Question: I'm using react-navigation's DrawerNavigator in my app. I would like to detect when a user drags open the side menu so that i can perform a certain action, e.g dismiss an opened Keyboard.
How can i do this? i can't seem to find a solution in the docs. Thank you.
## Here is my code
'''
import React from 'react';
import { Dimensions } from 'react-native';
import { Icon } from 'react-native-elements';
import { DrawerNavigator, StackNavigator, addNavigationHelpers } from 'react-navigation';
//redux related imports
import { createStore, combineReducers } from 'redux';
import { Provider, connect } from 'react-redux';
import Attendance from './containers/pages/Attendance';
import Fees from './containers/pages/Fees';
import Exams from './containers/pages/Exams';
import InitializeUser from './containers/pages/InitializeUser';
import Landing from './Landing';
import Login from './containers/pages/Login';
import Search from './containers/pages/Search';
import Staff from './containers/pages/Staff';
import Stats from './containers/pages/Stats';
import Students from './containers/pages/Students';
import Verification from './containers/pages/verify';
import ProfileDetail from './components/pages/ProfileDetail';
import FeesDetail from './containers/pages/FeesDetails';
import MainReport from './containers/pages/Reports/Main_Report';
import AcademicDetails from './containers/pages/Reports/Student_Academic_Details';
import { Constants } from './config';
import ResultsLanding from './containers/pages/Reports/ResultsLanding';
import { CustomDrawerContentComponent } from '../src/components/base/SideMenu';
const screenWidth = Dimensions.get('window').width;
const MainPages = DrawerNavigator({
StudentsPage: {
path: '/Students',
screen: Students
},
SearchPage: {
path: '/Seacrh',
screen: Search
},
Staff: {
path: '/Staff',
screen: Staff
},
Fees: {
path: '/Fees',
screen: Fees
},
Stats: {
path: '/Stats',
screen: Stats
},
Results: {
screen: ResultsLanding,
navigationOptions: {
tintColor: 'red',
flex: 1,
drawerIcon: ({ tintColor }) => (
<Icon
name="content-paste"
color={tintColor}
/>
)
}
},
Attendance:
{
path: '/Attendance',
screen: Attendance
},
},
{
initialRouteName: 'StudentsPage',
contentOptions: {
activeTintColor: Constants.ui.THEME,
activeBackgroundColor: 'rgba(0,0,0,0.1)',
inactiveTintColor: 'rgba(0,0,0,0.6)',
labelStyle: {
fontSize: 12,
marginLeft: 10,
},
},
drawerWidth: screenWidth > 320 ? 300 : 250,
contentComponent: CustomDrawerContentComponent
});
export const Navigator = StackNavigator({
LandingPage: {
screen: Landing,
navigationOptions: {
header: null
}
},
LoginPage: {
screen: Login,
navigationOptions: {
header: null
},
},
ProfileDetailPage: {
screen: ProfileDetail,
headerMode: 'screen',
navigationOptions: {
header: null
}
},
FeesDetailPage:
{
screen: FeesDetail,
navigationOptions: {
header: null
},
},
VerifyPage: {
screen: Verification,
navigationOptions: {
header: null
},
},
InitUserPage: {
screen: InitializeUser,
navigationOptions: {
header: null
},
},
MainPages: {
screen: MainPages,
navigationOptions: {
header: null
}
},
MainReportPage: {
screen: MainReport,
navigationOptions: {
header: null
}
},
ExamsMainPage: {
screen: Exams,
navigationOptions: {
header: null
}
},
AcademicDetailsPage: {
screen: AcademicDetails,
navigationOptions: {
header: null
}
},
});
const initialState = MainPages.router.getStateForAction(
MainPages.router.getActionForPathAndParams('StudentsPage'));
const navReducer = (state = initialState, action) => {
const nextState = MainPages.router.getStateForAction(action, state);
return nextState || state;
};
const appReducer = combineReducers({
nav: navReducer
});
class App extends React.Component {
componentWillReceiveProps(nextProps) {
console.warn('nextProps: ', JSON.stringify(nextProps, null, 4));
}
render() {
return (
<MainPages
navigation={addNavigationHelpers({
dispatch: this.props.dispatch,
state: this.props.nav,
})} />
);
}
}
const mapStateToProps = (state) => ({
nav: state.nav
});
const AppWithNavigationState = connect(mapStateToProps)(App);
const store = createStore(appReducer);
class Root extends React.Component {
render() {
return (
<Provider store={store}>
<AppWithNavigationState />
</Provider>
);
}
}
'''
## Here is a screenshot of the error i get when i run the code

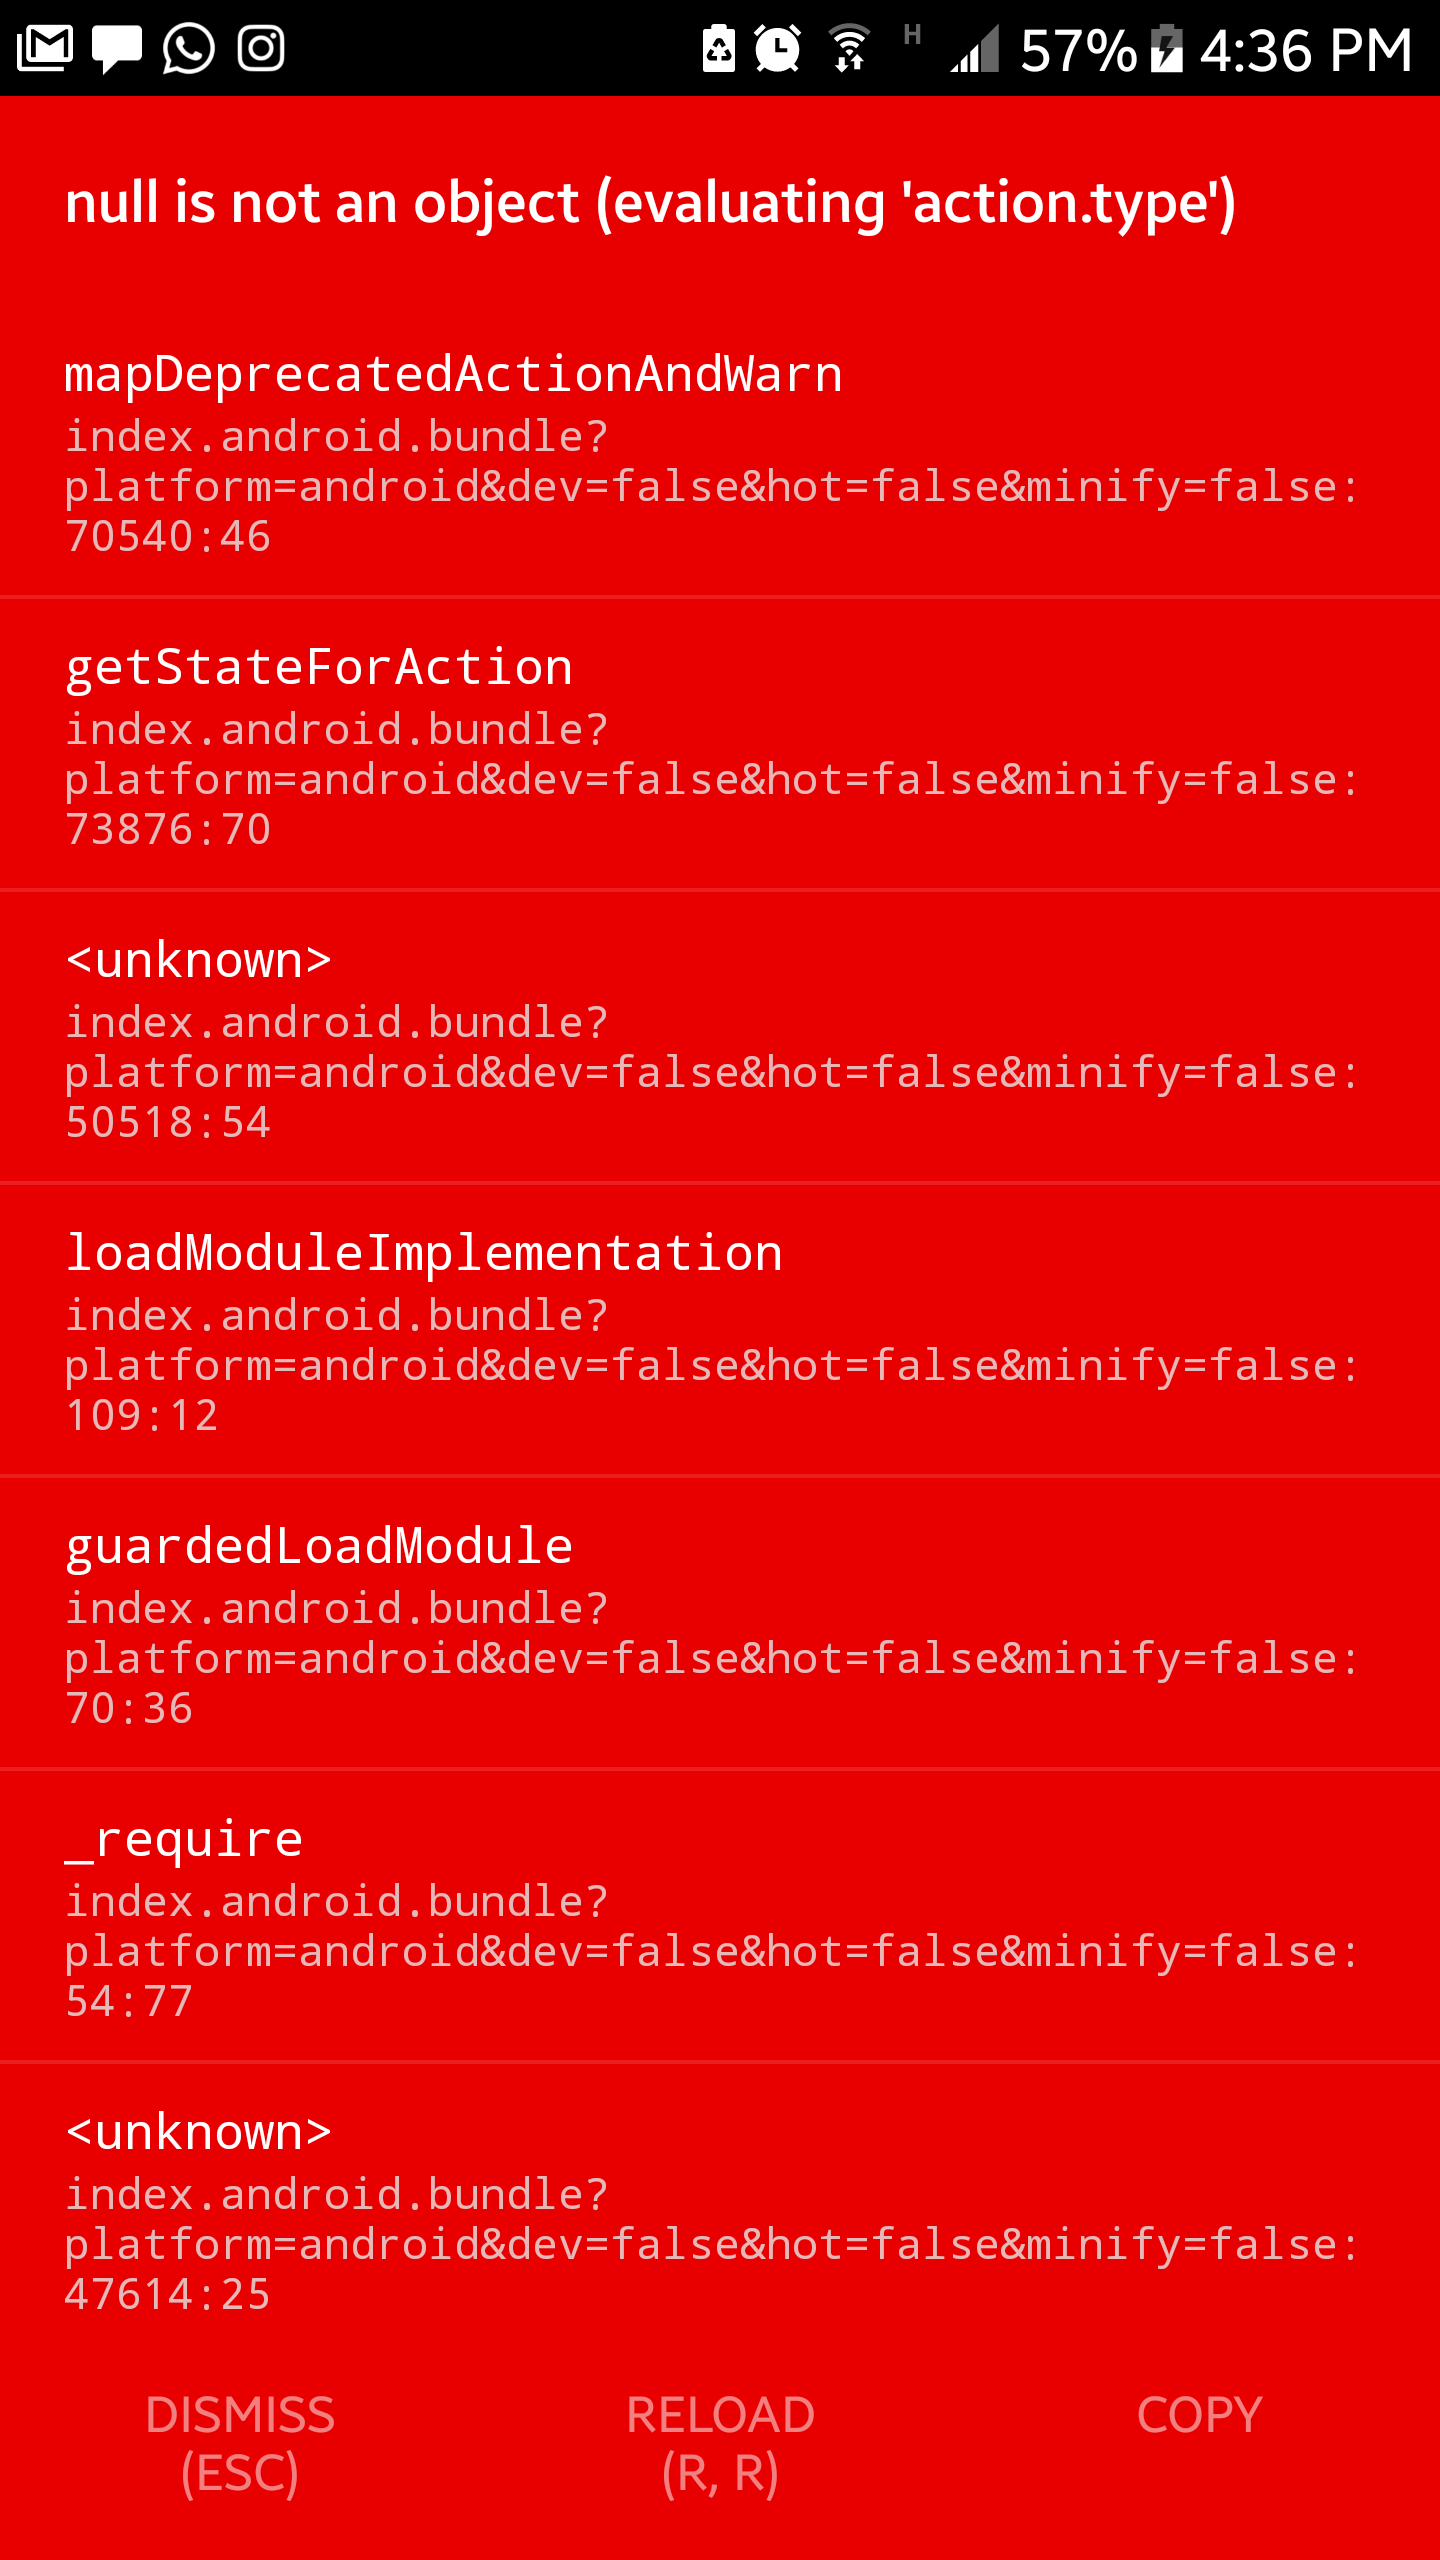
Answer: I was able to detect the DrawerNavigator's open and close side menu actions by following the <URL> guide and modifying it to use a DrawerNavigator instead of StackNavigator. Here is what I have inside my 'index.ios.js' file. Near the bottom within the 'App' class I use 'componentWillReceiveProps' which displays a warning every time the drawer opens or closes.
'''
import React from 'react';
import {
AppRegistry,
Image,
Text,
View,
ScrollView
} from 'react-native';
import {DrawerNavigator, DrawerItems, addNavigationHelpers } from 'react-navigation';
import { Provider, connect } from 'react-redux'
import { createStore, combineReducers } from 'redux'
class MyHomeScreen extends React.Component {
static navigationOptions = {
drawerLabel: 'Home',
drawerIcon: ({ tintColor }) => (
<Image
source={require('./images/Groups.png')}
style={{tintColor: tintColor, width: 26, height: 26}}/>
),
};
render() {
return (
<View>
<Text>Home Screen</Text>
</View>
);
}
}
class MyNotificationsScreen extends React.Component {
static navigationOptions = {
drawerLabel: 'Notifications',
drawerIcon: ({ tintColor }) => (
<Image
source={require('./images/Events.png')}
style={{tintColor: tintColor, width: 26, height: 26}}/>
),
};
render() {
return (
<View>
<Text>Notifications Screen</Text>
</View>
);
}
}
const NavDemo = DrawerNavigator({
Home: { screen: MyHomeScreen },
Notifications: { screen: MyNotificationsScreen }
}, {
tabBarOptions: {
activeTintColor: '#e91e63',
},
drawerWidth: 200,
drawerPosition: 'left',
contentComponent: props => <ScrollView><DrawerItems {...props} /></ScrollView>
});
const initialState = NavDemo.router.getStateForAction(NavDemo.router.getActionForPathAndParams('Home'));
const navReducer = (state = initialState, action) => {
const nextState = NavDemo.router.getStateForAction(action, state);
return nextState || state;
};
const appReducer = combineReducers({
nav: navReducer
});
class App extends React.Component {
componentWillReceiveProps(nextProps) {
console.warn('nextProps: ' + JSON.stringify(nextProps, null, 4))
}
render() {
return (
<NavDemo navigation={addNavigationHelpers({
dispatch: this.props.dispatch,
state: this.props.nav,
})} />
);
}
}
const mapStateToProps = (state) => ({
nav: state.nav
});
const AppWithNavigationState = connect(mapStateToProps)(App);
const store = createStore(appReducer);
class Root extends React.Component {
render() {
return (
<Provider store={store}>
<AppWithNavigationState />
</Provider>
);
}
}
AppRegistry.registerComponent('NavDemo', () => Root);
'''
When I open the drawer and expand the warning 'nextProps' looks like this:
<URL>
And then after I close the drawer, the new warning appears like this:
<URL>
'nextProps.nav' is an object with two keys, 'routes' and 'index'. When the drawer opens, 'index' becomes '1', and when it closes, index becomes '0'.
Using that information, you can add an if statement to perform your necessary actions when the drawer opens.